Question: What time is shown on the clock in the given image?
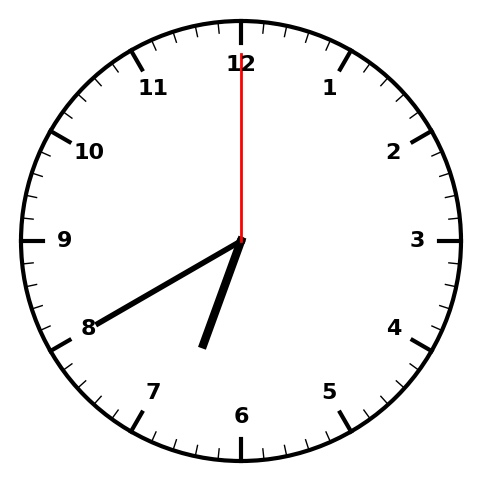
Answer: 06:40:00